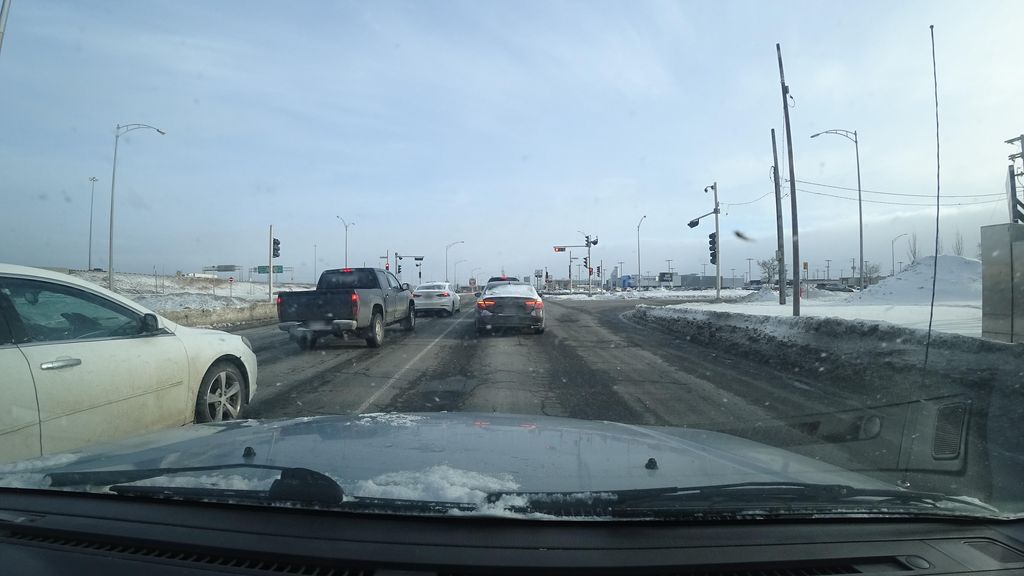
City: quebec_city